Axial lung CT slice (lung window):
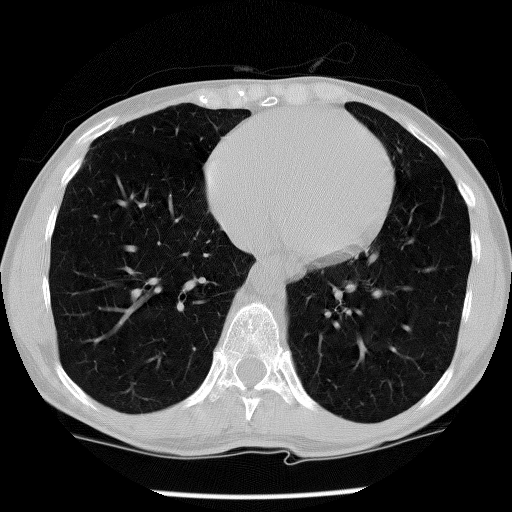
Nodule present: no